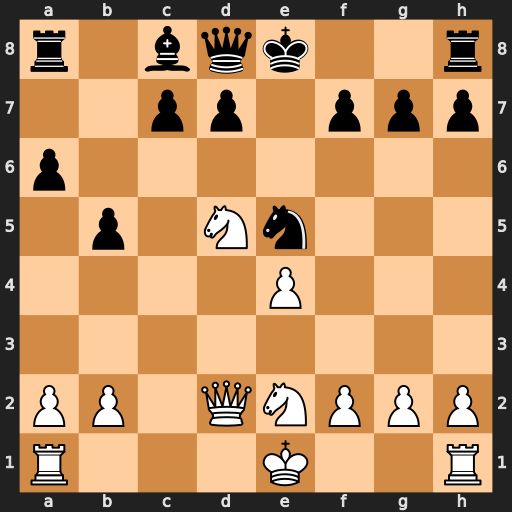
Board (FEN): r1bqk2r/2pp1ppp/p7/1p1Nn3/4P3/8/PP1QNPPP/R3K2R
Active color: w
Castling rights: KQkq
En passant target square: -
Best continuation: Qc3 O-O Qxe5